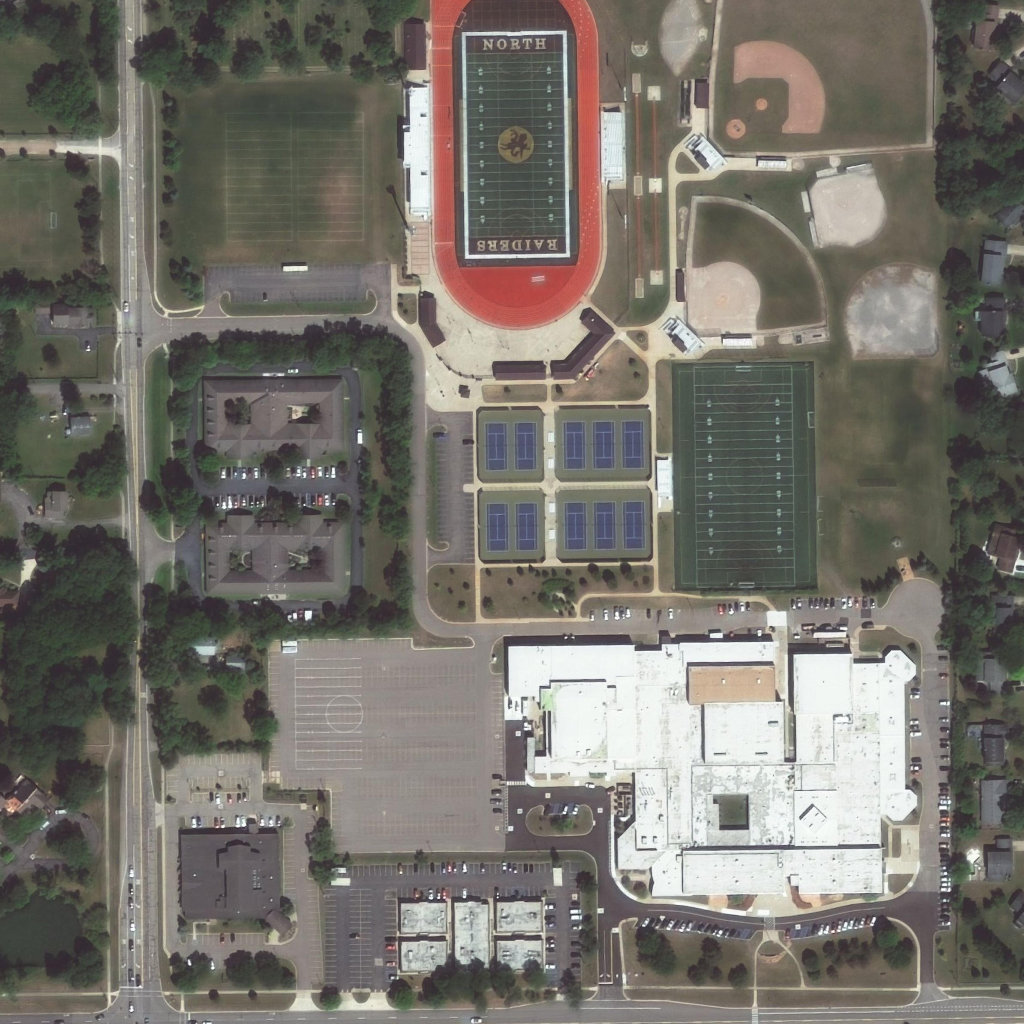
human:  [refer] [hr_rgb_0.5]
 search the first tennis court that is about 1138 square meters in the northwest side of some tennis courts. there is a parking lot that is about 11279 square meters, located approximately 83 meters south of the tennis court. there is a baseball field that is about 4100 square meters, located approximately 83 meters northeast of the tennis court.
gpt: <box>[[46, 40, 52, 47, 0]]</box>